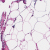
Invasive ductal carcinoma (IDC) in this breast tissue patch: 0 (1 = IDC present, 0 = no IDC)